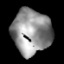
Tissue: lung
Cell type: Epithelial cells
Senescence score: 0.2196
Nuclear area (px): 1698
Mean DAPI intensity: 145.711